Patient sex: M
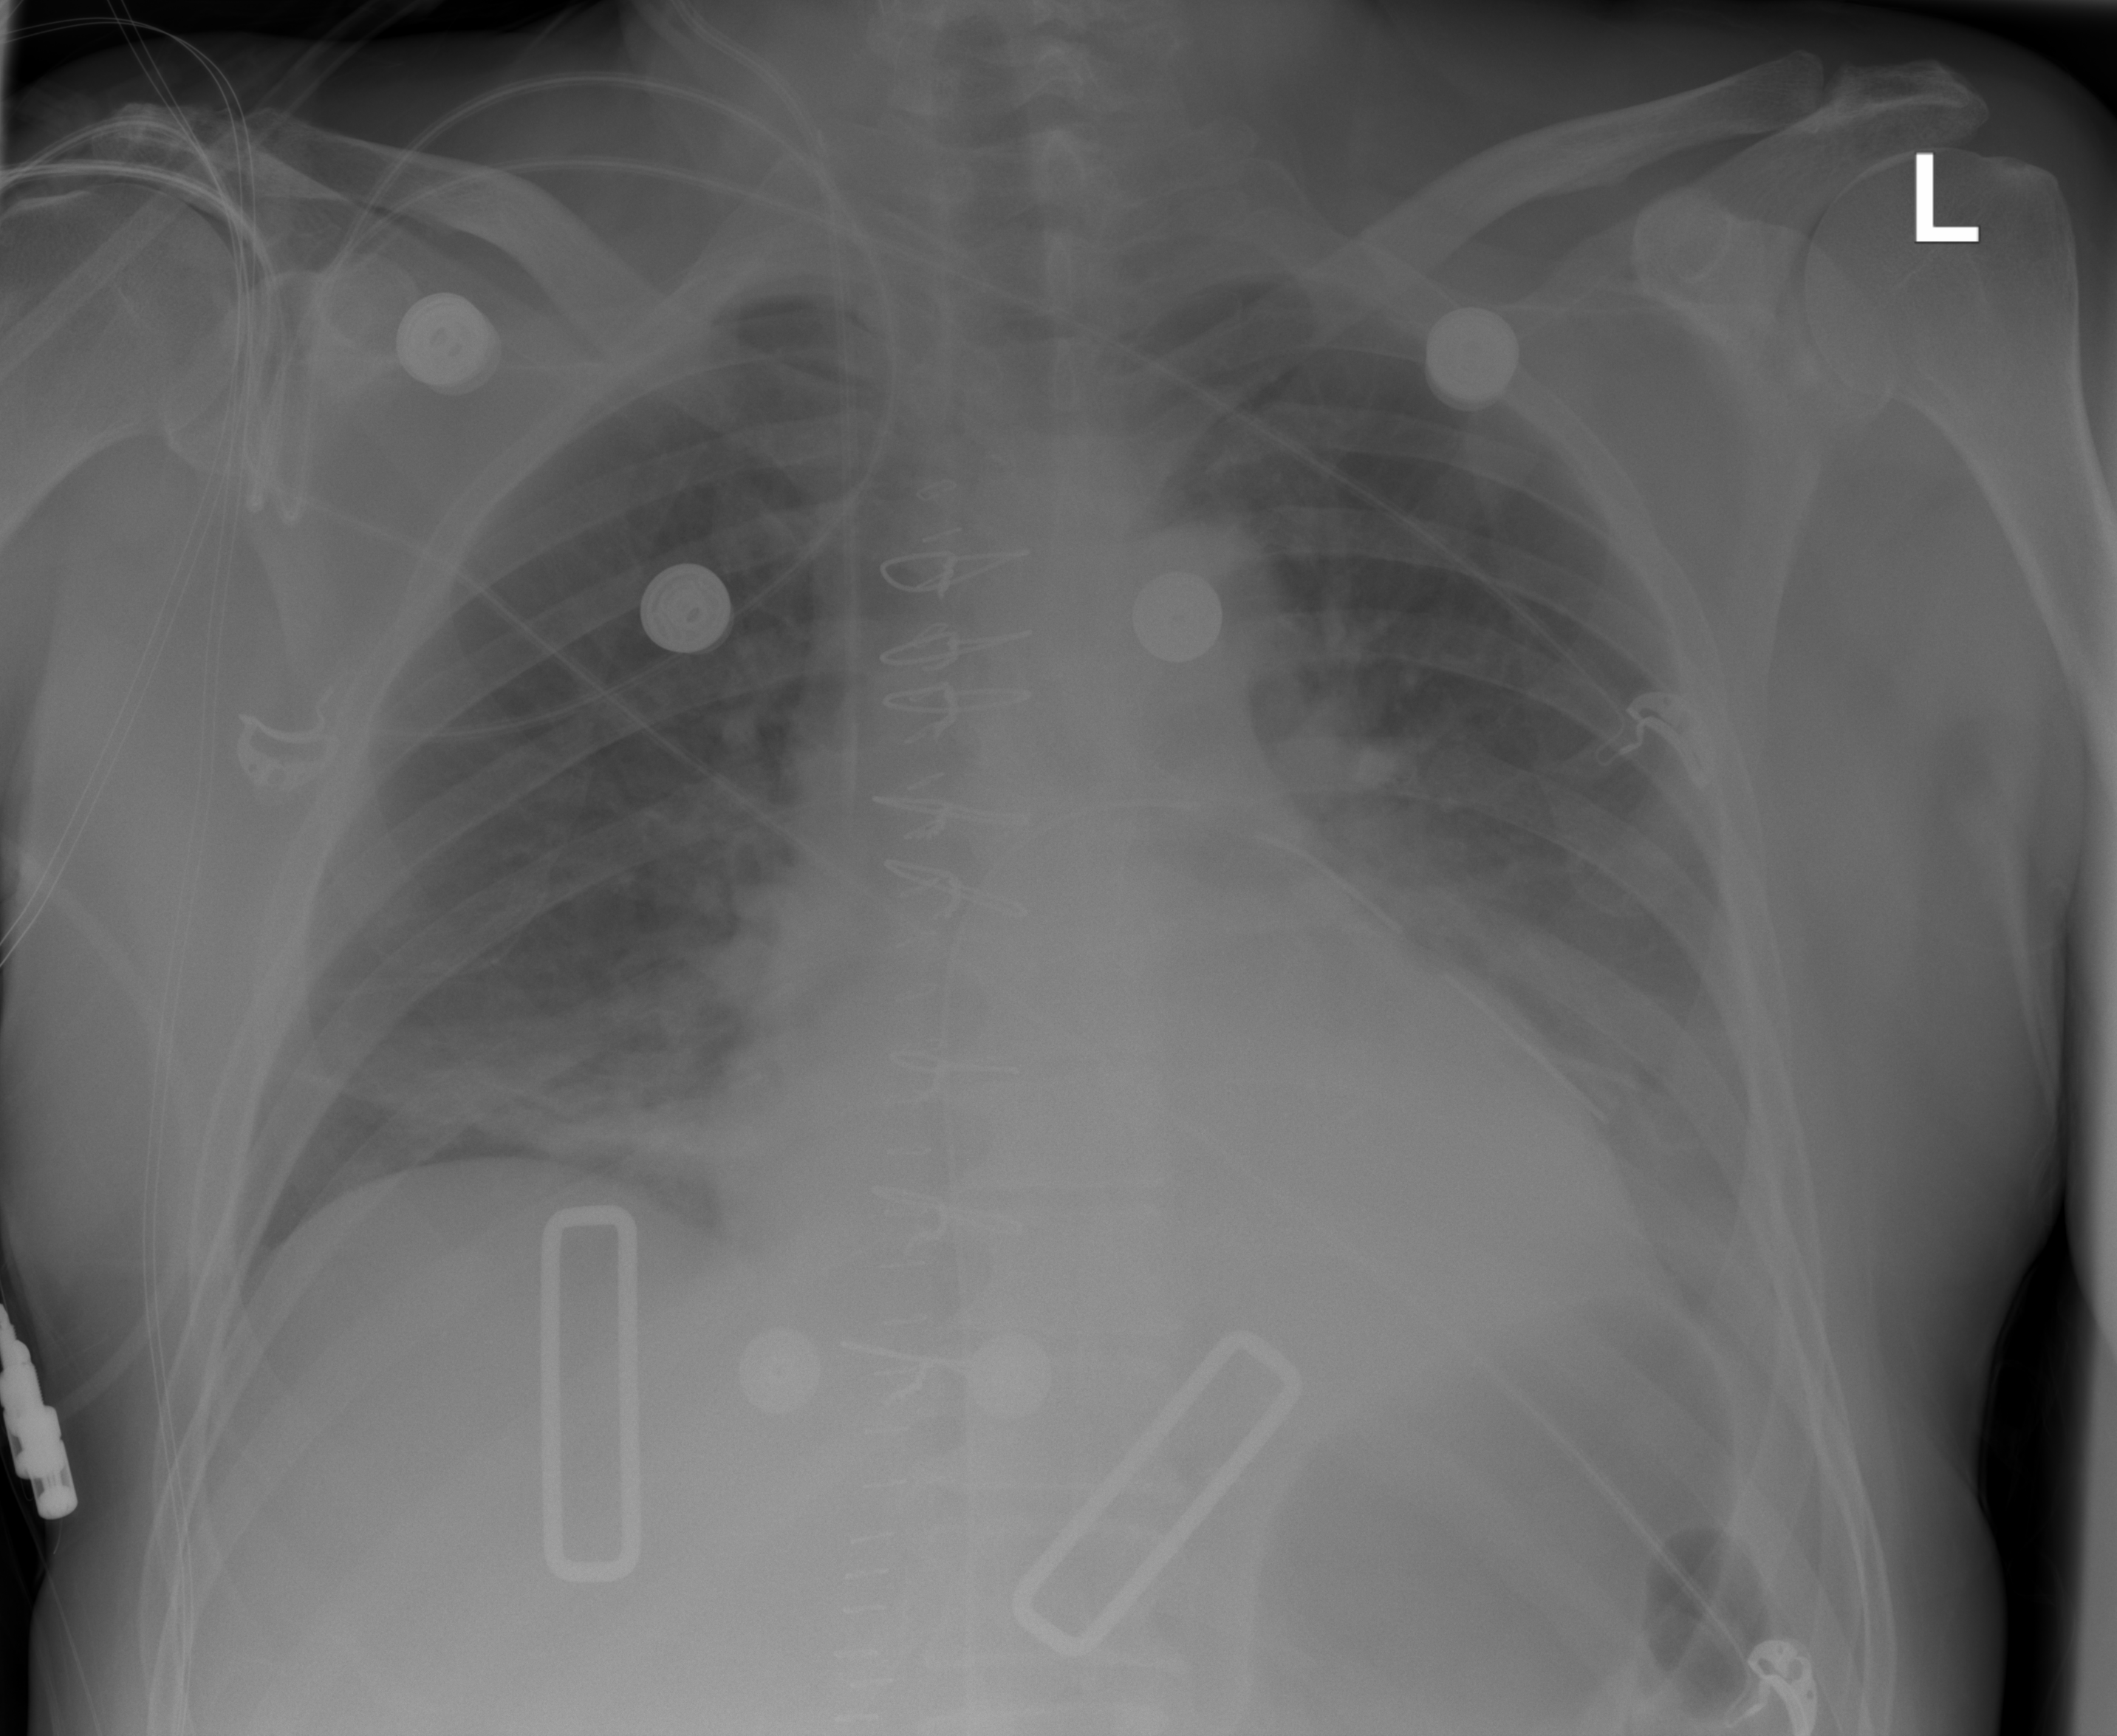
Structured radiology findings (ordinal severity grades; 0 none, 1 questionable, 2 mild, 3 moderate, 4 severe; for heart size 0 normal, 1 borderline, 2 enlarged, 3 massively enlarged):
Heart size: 1
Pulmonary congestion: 2
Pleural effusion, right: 0
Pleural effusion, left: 2
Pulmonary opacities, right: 0
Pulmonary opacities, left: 0
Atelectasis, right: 2
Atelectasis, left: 2